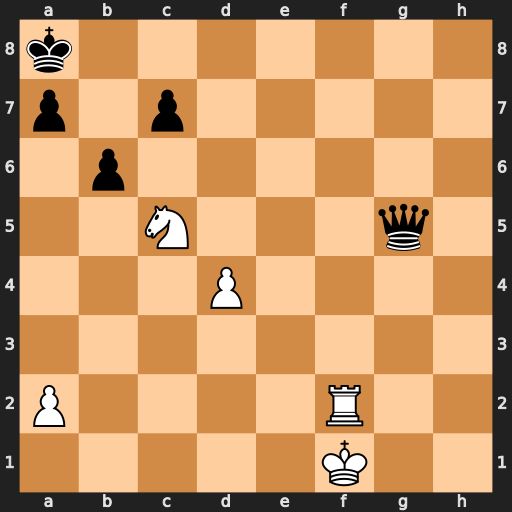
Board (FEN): k7/p1p5/1p6/2N3q1/3P4/8/P4R2/5K2
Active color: w
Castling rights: -
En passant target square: -
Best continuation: Rf8+ Qd8 Rxd8#